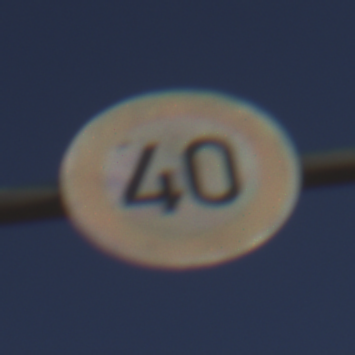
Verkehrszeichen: Geschwindigkeit40
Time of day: SunriseSunset
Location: Outdoor (Nature)
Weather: Clear
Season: NotSpecified
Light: Natural